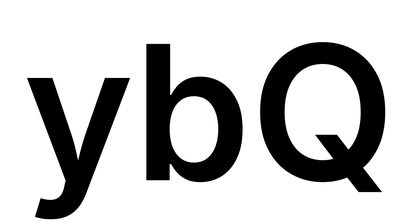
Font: Inter_SemiBold